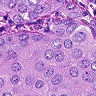
Metastatic tissue present: yes